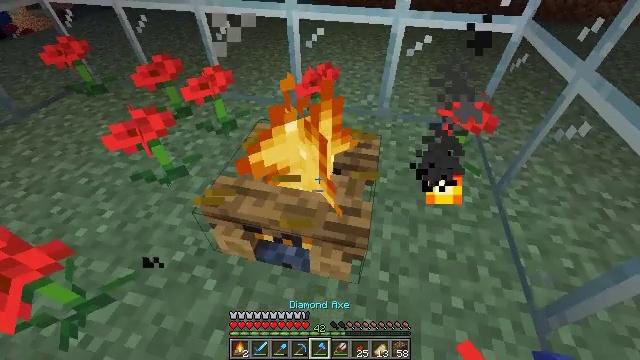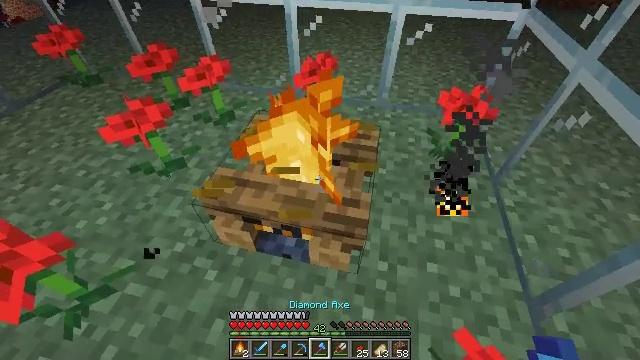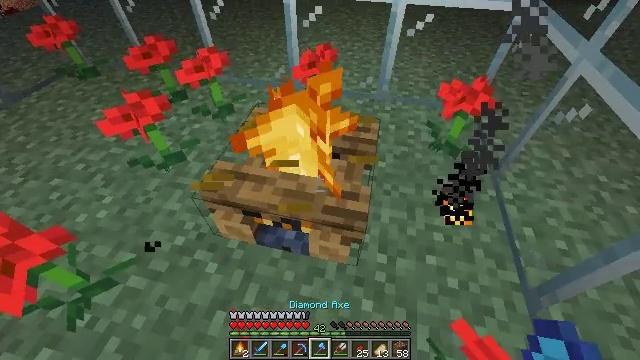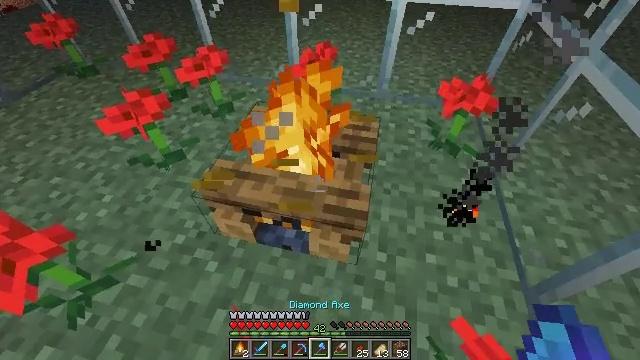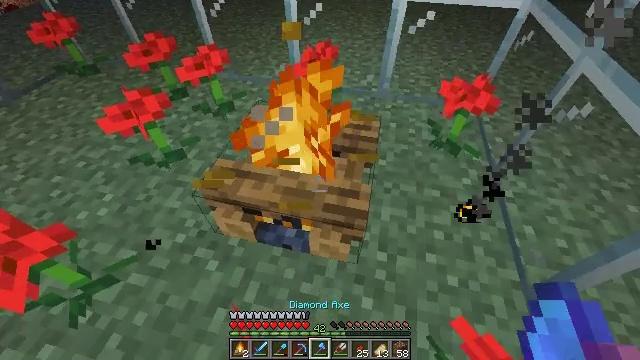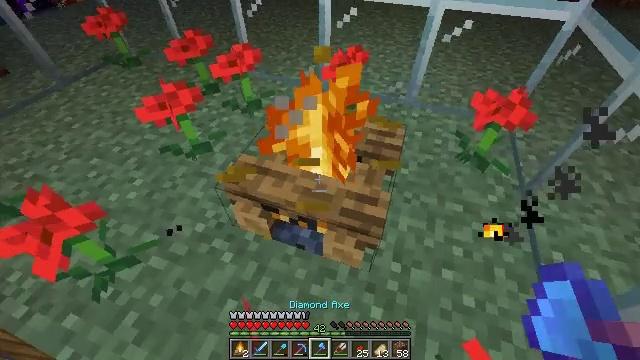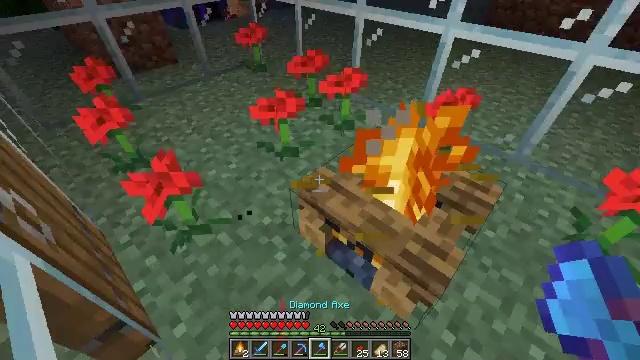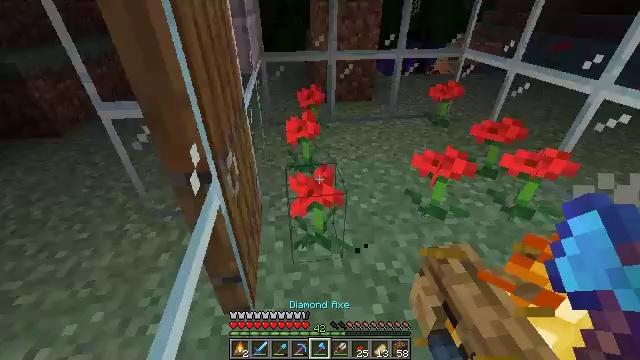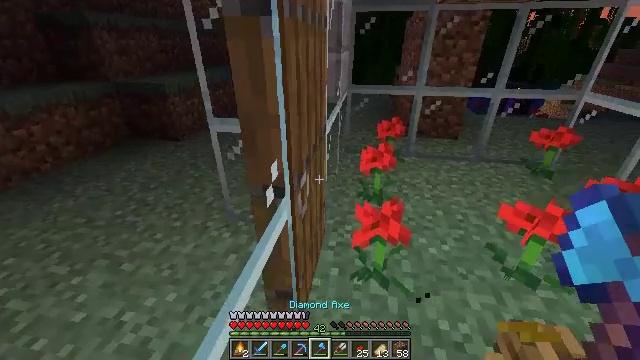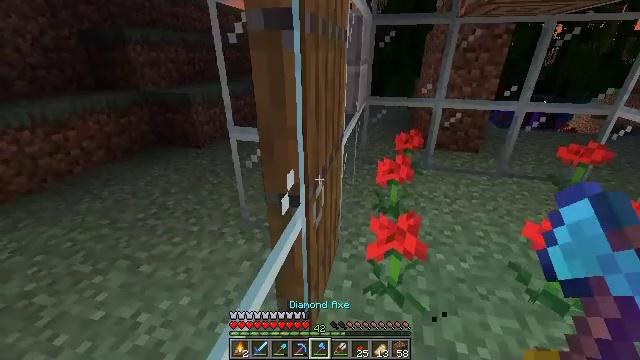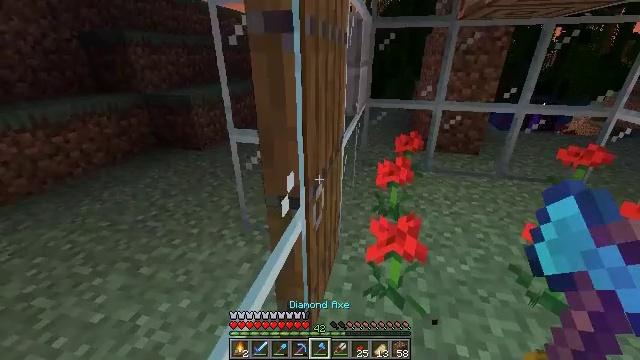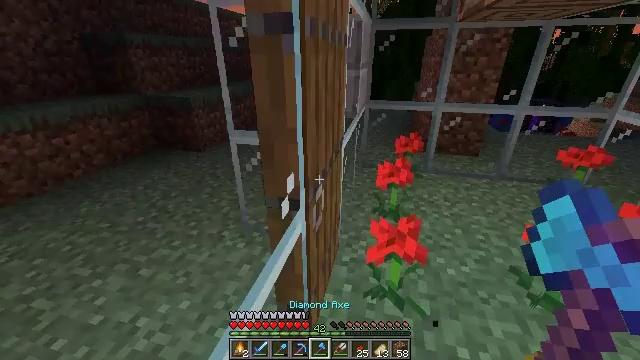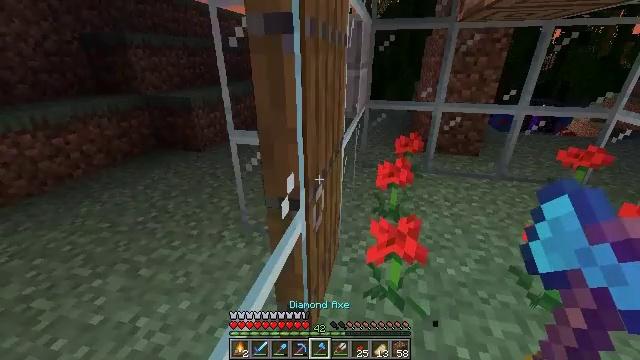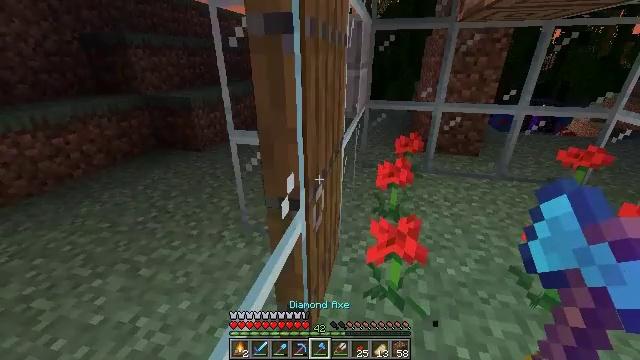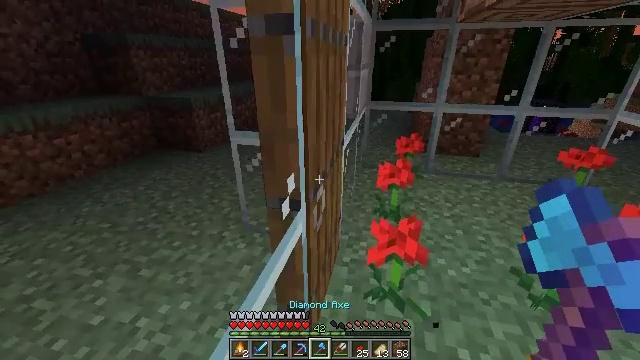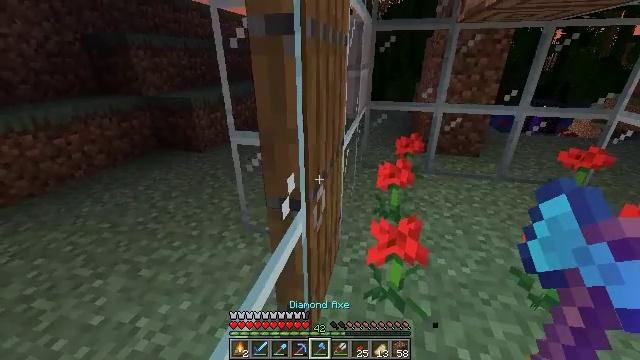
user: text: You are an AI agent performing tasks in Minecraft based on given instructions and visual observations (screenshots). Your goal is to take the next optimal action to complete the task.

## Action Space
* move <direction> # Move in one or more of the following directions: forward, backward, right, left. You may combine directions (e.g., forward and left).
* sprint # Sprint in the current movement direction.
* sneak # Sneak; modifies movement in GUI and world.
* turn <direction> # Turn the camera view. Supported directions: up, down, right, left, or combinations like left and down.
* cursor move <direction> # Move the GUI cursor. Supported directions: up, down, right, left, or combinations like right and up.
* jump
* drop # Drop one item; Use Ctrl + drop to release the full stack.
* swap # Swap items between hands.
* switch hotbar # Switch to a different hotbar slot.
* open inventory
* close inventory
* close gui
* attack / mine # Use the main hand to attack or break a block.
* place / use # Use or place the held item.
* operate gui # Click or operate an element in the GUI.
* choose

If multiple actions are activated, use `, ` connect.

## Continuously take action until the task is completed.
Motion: motion action
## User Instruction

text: Destroy the campfire carefully.
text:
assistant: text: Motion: turn down
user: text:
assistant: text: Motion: turn down
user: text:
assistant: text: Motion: no_op
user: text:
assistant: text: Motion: no_op
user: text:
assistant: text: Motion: turn left
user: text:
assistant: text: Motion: turn left and up
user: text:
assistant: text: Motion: turn left and up
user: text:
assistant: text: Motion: turn left and up
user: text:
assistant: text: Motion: turn left and up
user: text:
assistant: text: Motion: no_op
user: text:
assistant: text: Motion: no_op
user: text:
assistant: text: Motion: no_op
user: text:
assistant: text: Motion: no_op
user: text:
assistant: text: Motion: no_op
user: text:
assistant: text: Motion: no_op
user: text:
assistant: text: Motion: no_op
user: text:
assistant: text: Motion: turn right
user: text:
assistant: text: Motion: turn right and down
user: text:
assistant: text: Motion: turn right and down
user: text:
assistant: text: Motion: turn right and down
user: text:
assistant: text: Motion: no_op
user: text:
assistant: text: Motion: no_op
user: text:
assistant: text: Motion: no_op
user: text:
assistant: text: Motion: no_op
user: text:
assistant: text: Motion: turn down
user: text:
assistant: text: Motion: turn down
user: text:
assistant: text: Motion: turn down
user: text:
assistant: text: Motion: turn down
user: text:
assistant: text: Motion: attack / mine
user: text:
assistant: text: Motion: attack / mine